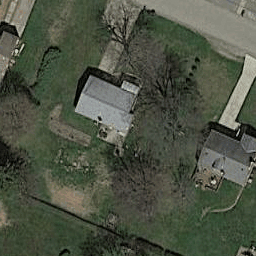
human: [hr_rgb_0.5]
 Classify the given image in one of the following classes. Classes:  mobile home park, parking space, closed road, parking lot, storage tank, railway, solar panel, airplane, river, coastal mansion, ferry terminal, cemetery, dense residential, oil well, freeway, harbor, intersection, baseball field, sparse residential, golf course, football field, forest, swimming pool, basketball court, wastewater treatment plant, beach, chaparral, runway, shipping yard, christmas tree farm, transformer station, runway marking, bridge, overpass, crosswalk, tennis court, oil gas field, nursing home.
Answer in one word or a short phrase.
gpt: sparse residential